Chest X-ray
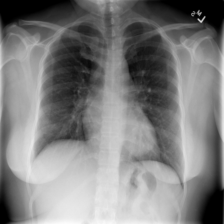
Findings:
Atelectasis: negative
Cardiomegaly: negative
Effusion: negative
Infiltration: negative
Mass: negative
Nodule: negative
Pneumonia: negative
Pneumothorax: negative
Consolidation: negative
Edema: negative
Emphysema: negative
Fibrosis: negative
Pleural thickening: negative
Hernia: negative